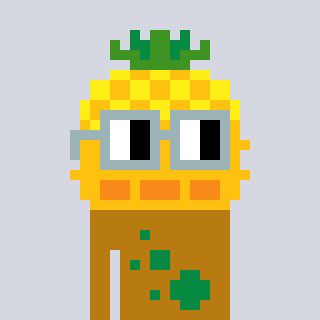
a pixel art character with square dark gray glasses, a pineapple-shaped head and a gold-colored body on a cool background